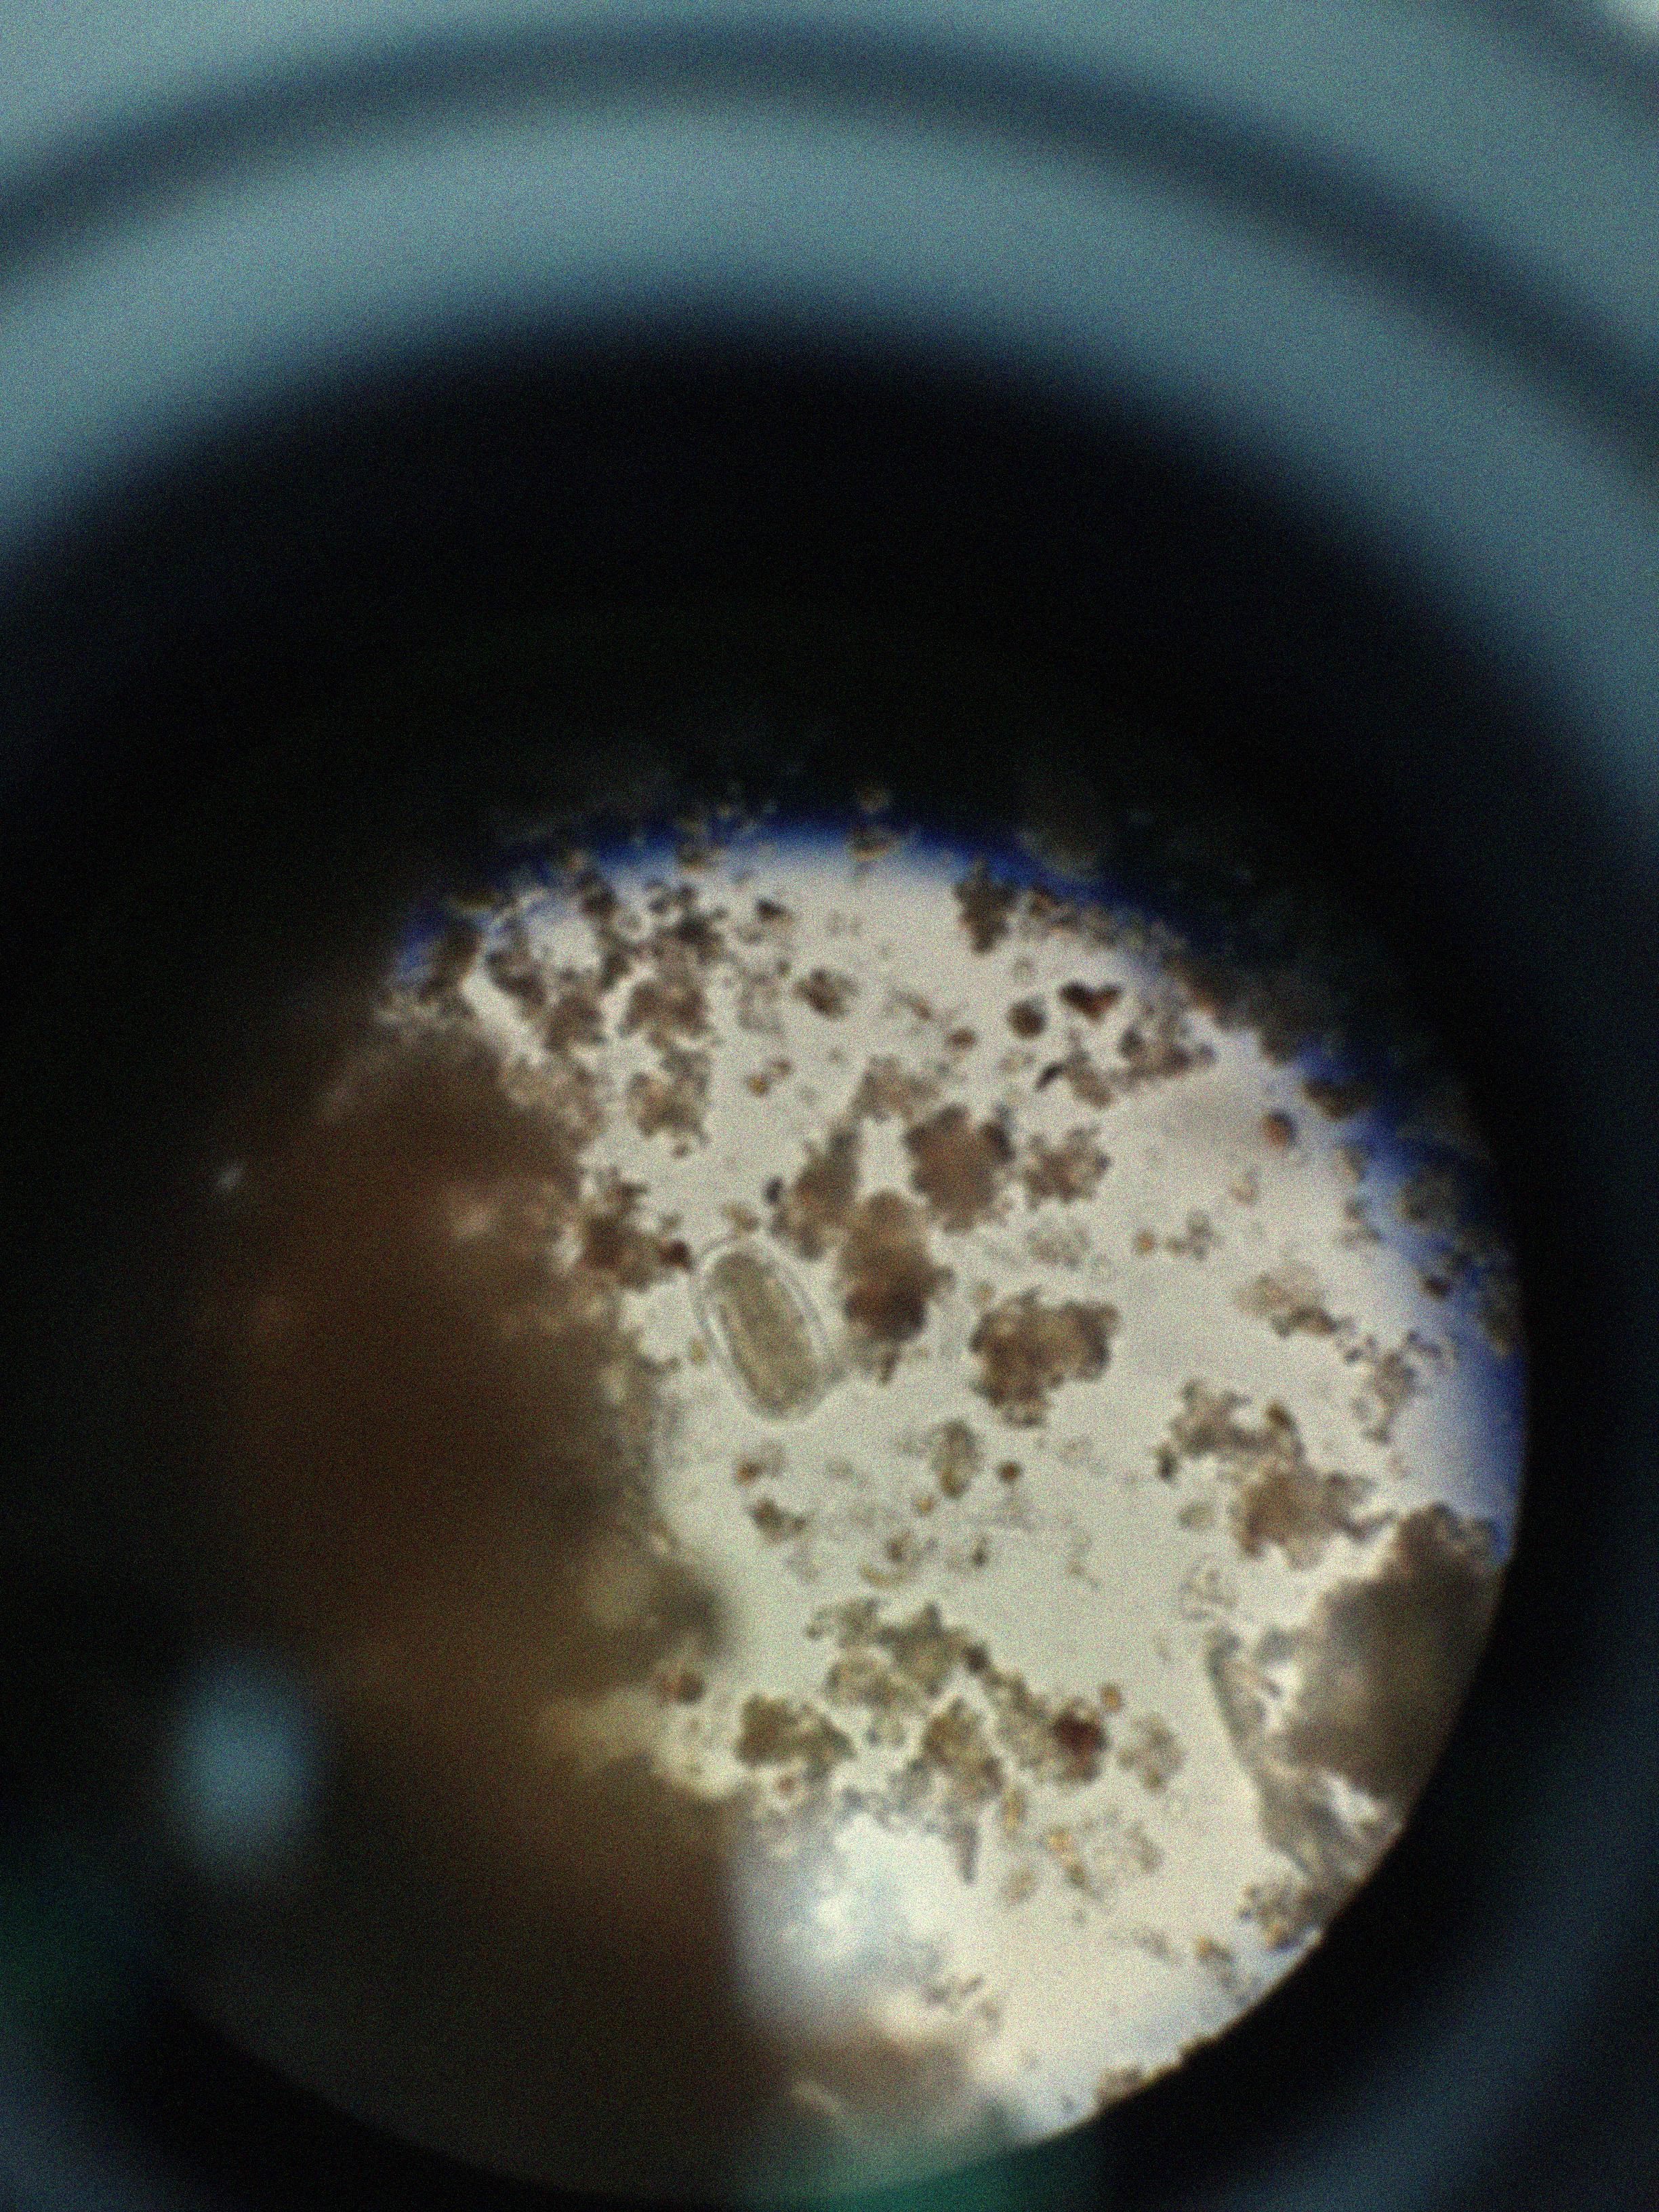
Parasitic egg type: Hookworm egg